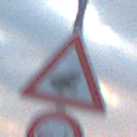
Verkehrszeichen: AmphibienwanderungLinks
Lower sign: VerbotUeberholenEinspurigeFahrzeuge
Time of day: SunriseSunset
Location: Outdoor (Beach)
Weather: PartlyCloudy
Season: NotSpecified
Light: Natural